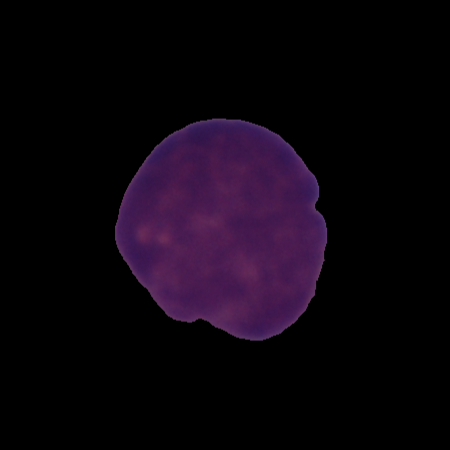
Label: cancer